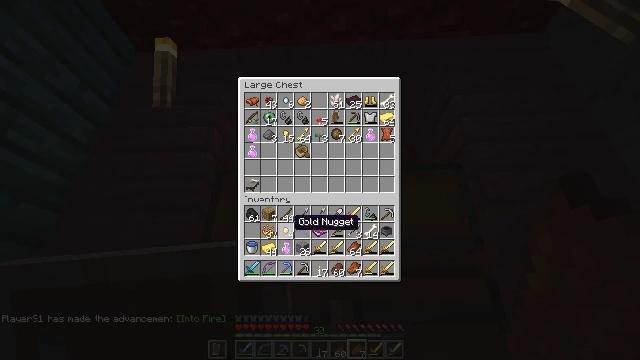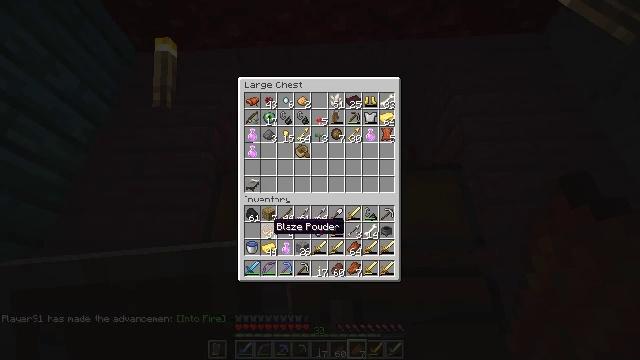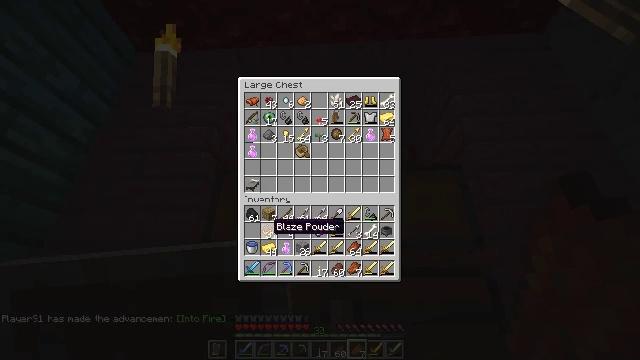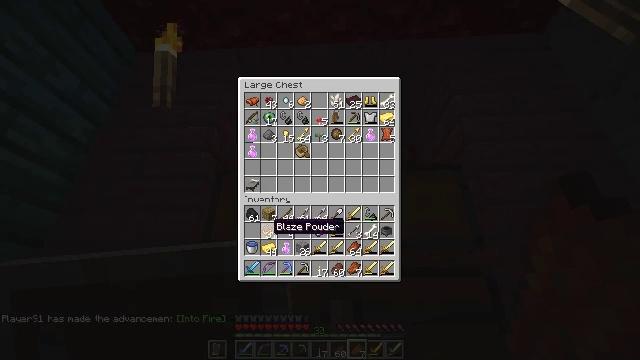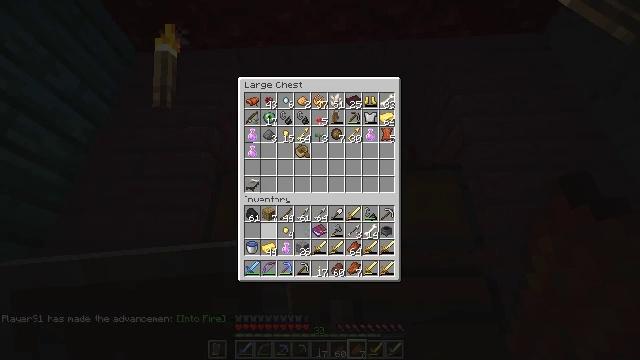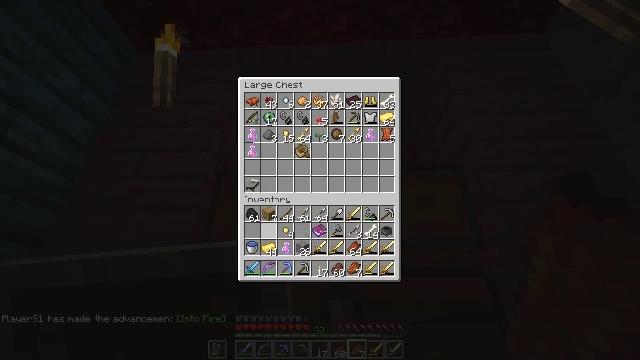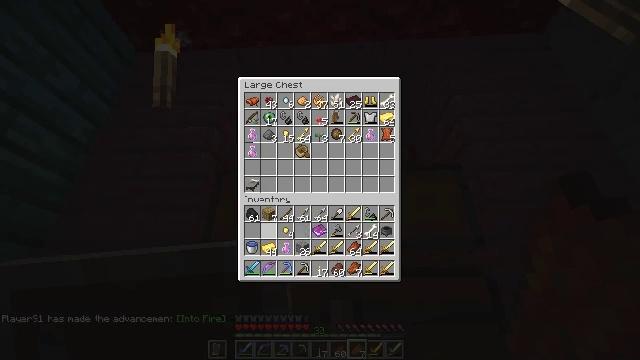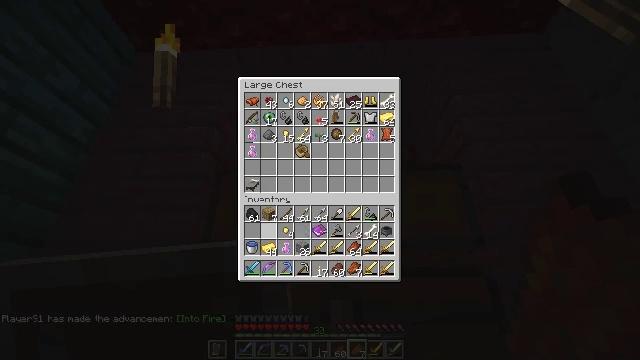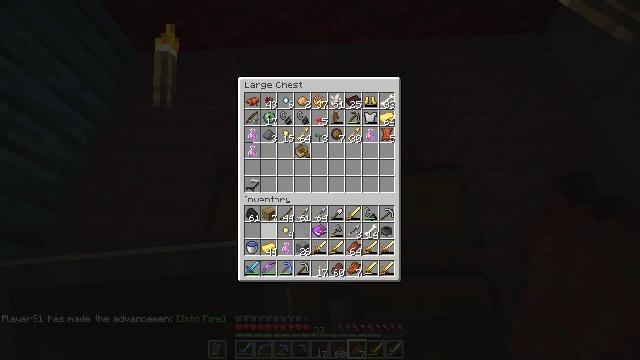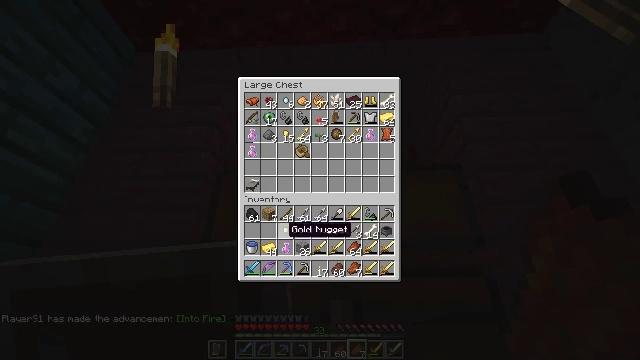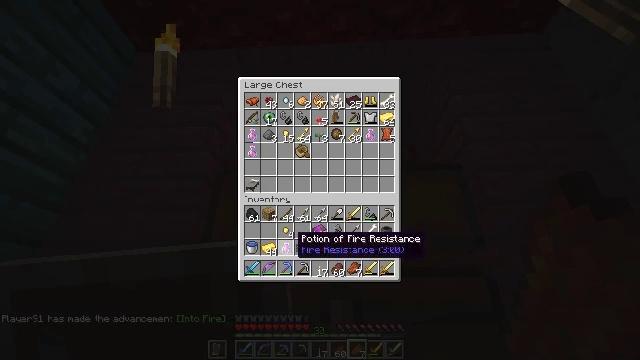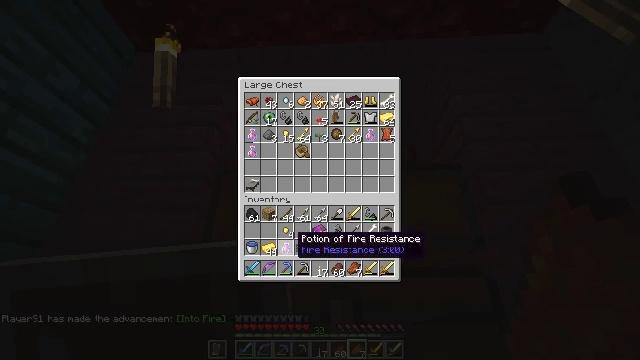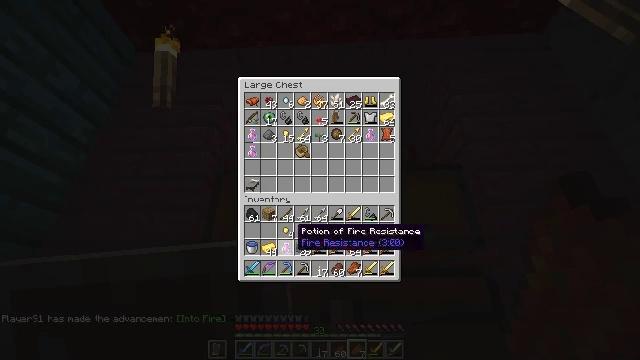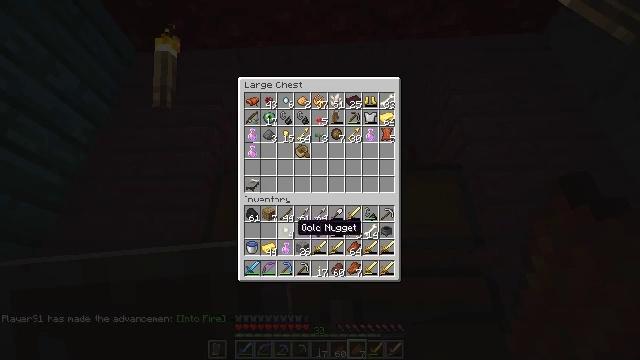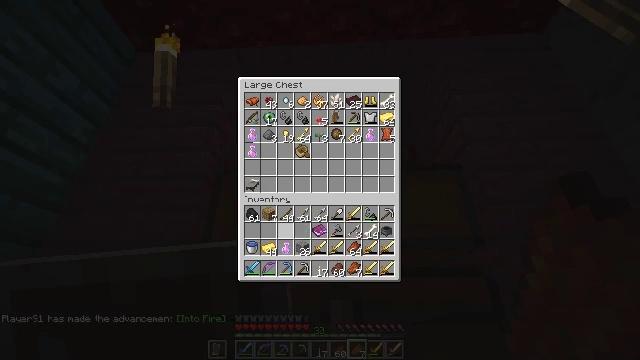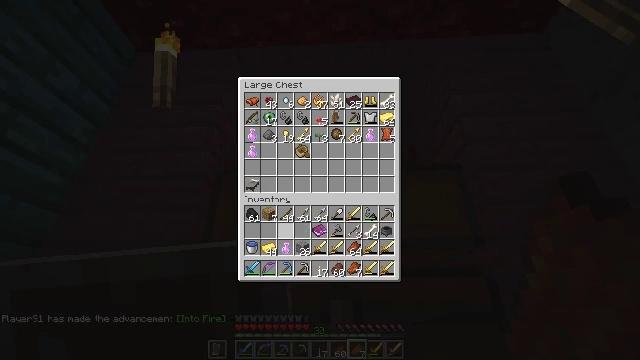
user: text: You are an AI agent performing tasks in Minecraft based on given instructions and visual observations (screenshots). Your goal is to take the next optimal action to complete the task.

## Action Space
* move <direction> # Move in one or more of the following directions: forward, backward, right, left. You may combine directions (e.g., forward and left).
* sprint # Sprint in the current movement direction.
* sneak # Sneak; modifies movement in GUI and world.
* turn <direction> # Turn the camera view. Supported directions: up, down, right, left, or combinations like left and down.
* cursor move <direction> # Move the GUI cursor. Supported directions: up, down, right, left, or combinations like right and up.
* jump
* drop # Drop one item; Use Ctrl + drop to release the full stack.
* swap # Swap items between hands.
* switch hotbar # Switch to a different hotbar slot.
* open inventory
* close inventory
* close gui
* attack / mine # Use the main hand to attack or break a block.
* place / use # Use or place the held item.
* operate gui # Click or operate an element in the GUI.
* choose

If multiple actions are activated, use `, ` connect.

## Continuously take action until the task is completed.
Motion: motion action
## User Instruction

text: craft item air
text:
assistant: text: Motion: sneak, cursor move left
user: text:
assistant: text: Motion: sneak
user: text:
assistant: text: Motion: sneak
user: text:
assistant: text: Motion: sneak, choose
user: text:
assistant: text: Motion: sneak, choose
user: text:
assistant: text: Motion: sneak
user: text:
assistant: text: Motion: sneak
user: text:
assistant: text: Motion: no_op
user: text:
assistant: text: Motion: cursor move right
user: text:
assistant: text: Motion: cursor move right and down
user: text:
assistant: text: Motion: no_op
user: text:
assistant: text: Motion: sneak, cursor move up
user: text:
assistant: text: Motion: sneak
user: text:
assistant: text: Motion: sneak, choose
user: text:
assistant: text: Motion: sneak, choose
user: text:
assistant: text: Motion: sneak, cursor move left
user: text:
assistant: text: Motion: sneak, cursor move left and down
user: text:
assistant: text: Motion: sneak, choose
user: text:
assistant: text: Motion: sneak, choose
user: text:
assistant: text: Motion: sneak
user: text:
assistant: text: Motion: sneak, cursor move right and up
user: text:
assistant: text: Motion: cursor move right
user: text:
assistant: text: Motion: cursor move right
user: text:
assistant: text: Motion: cursor move right
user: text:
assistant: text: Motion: cursor move right
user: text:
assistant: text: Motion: no_op
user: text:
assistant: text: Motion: cursor move right
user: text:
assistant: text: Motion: sneak
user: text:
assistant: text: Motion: sneak
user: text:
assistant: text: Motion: sneak